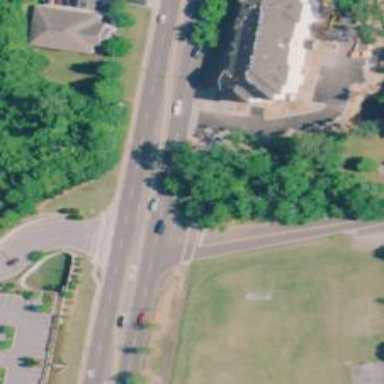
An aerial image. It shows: Road with stop sign.